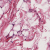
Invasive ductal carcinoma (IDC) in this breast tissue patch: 0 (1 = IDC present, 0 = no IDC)